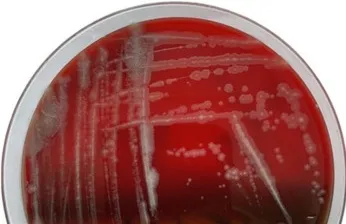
(B) Colonies were subcultured on Lowenstein-Jensen solid medium and incubated at 28 C for 7 days, resulting in the development of yellow colonies under light exposure.
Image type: medical_photograph (other_medical_photograph)